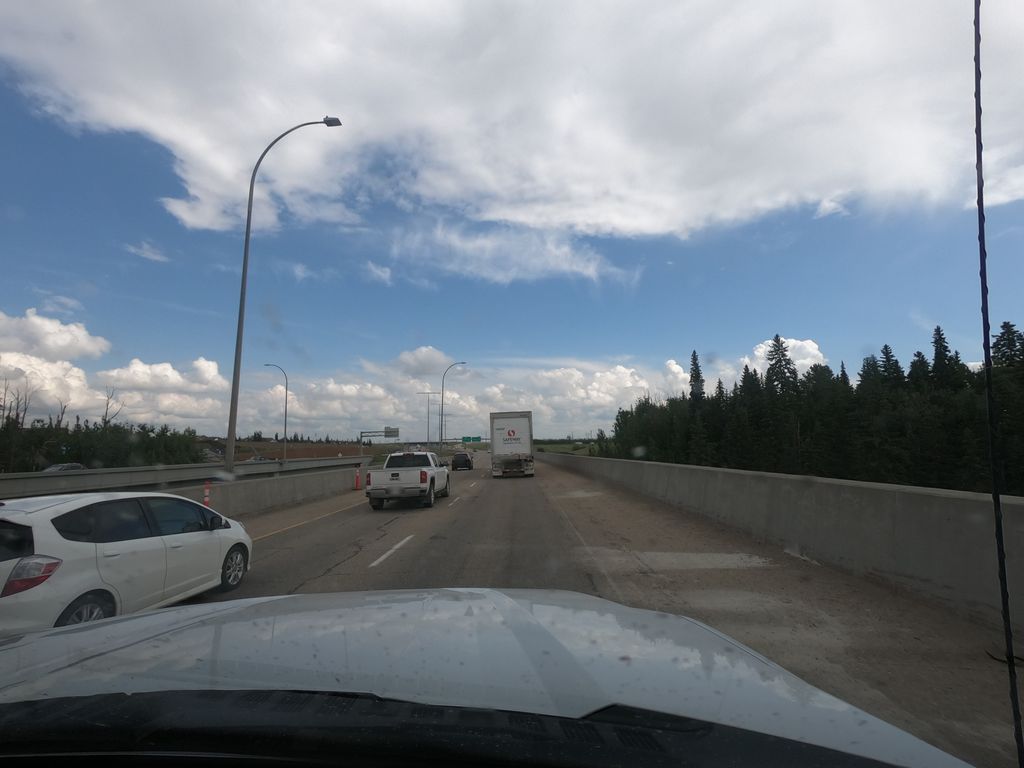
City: edmonton